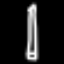
Label: pencil